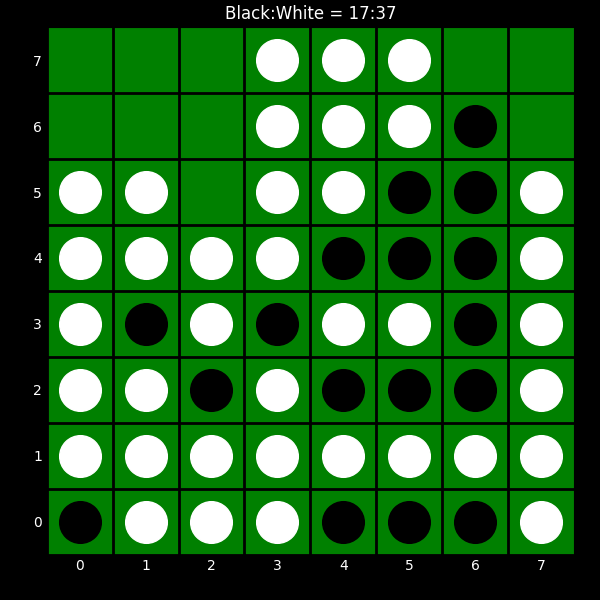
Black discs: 17
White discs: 37